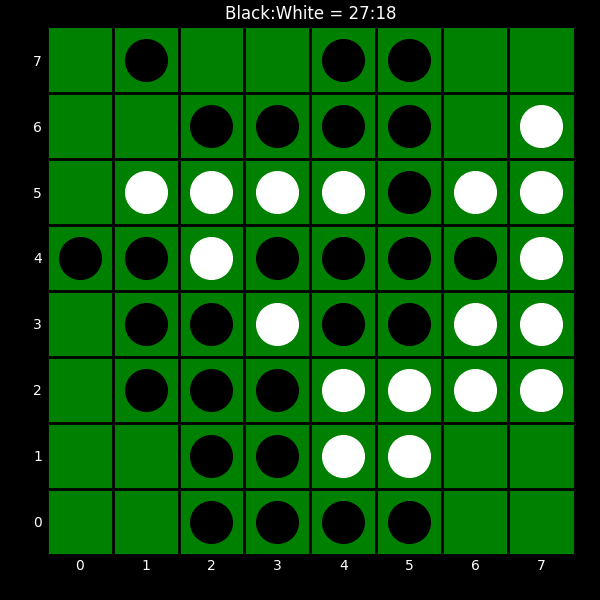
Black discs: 27
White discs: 18